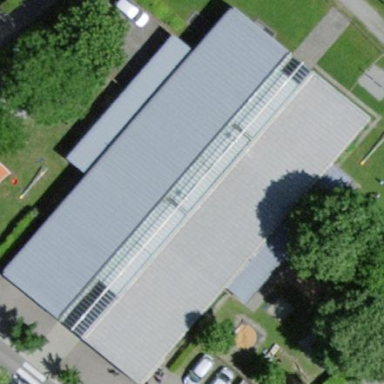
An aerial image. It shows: Kindergarten building.